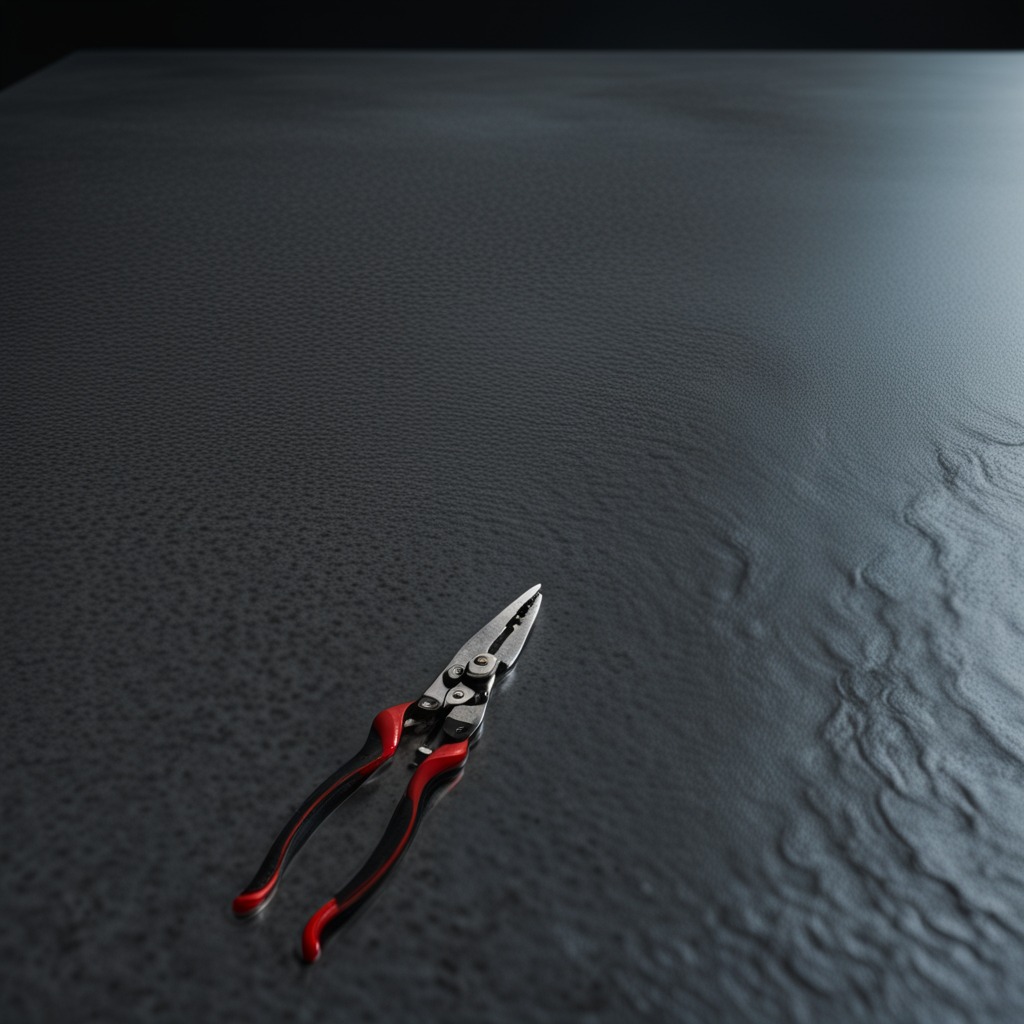
A plier is lying on the granite table.